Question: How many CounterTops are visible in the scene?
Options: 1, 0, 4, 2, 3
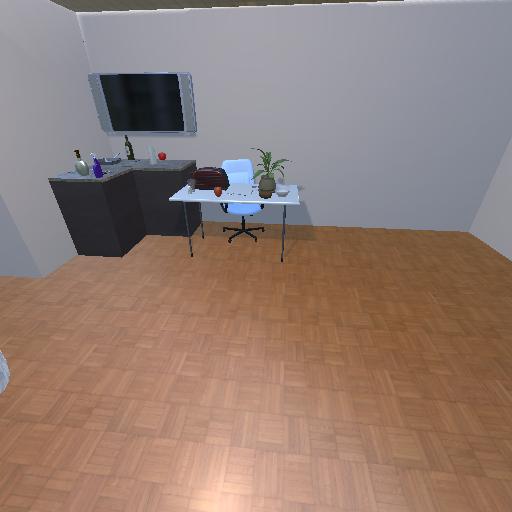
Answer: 1